Question: This may not a be question well received by the SO community. I am a 12 year old beginner Python coder and I am working on this project to gather Corona stats across multiple websites and GitHub posts. Then I would turn that into a graph. Some lists that have been created will have been generated by one country but in different provinces. So what I need to do is add each element in a list to another element in a list so that I can have only one list of the country.
I have appended two or more list to one list called full and formatted it a bit and it looks a bit like this:
'''
['China', ' 8', ' 8', ' 8', ' 8', ' 8', ' 8', ' 8',
'China', ' 2', ' 2', ' 2', ' 2', ' 2', ' 2', ' 2',
'China', ' 6', ' 6', ' 6', ' 6', ' 6', ' 6', ' 6',
'China', ' 22', ' 22', ' 22', ' 22', ' 22', ' 22', ' 22']
'''
# My Goal
---
So I need to add 8 to two for example and put that into a list:

Now that's simple:
'''
list1 = full[1]+full[3]
'''
But what if I needed to add multiple elements in a list to each other and the amount of lists in full(my list) where different every time(this would happened because China could have 8 provinces so I created 8 list while India has 50 provinces so I create 50 list).
# Result
---
So here is what I would like to get but can't figure out.
'''
['China', '8','7','2', 'China','2','34','18']
['India', '8','7','2', 'India','2','34','8','India','2','231','44']
China = ['10','41','20']
India = ['12','271','55']
'''
Here is my code:
'''
file = open('similar.txt','r')
L = []
full = []
final = []
countryName = ''
numfinal = 0
for row in file:
count = 1
row = row[:-2]
row = row[1:]
L.append(row)
for i in L:
L = i.split(',')
L = [i.replace('
','')for i in L]
L = [i.replace(''','') for i in L]
if L[0] == countryName:
for i in L:
full.append(i)
print(full)
else:
countryName = L[0]
full.clear()
'''
(There is more but those files don't matter for my problem. Also it reads from a file that includes all the countries with more than more province. It is a bit too much to paste so I have a curl below)
curl- O'https://raw.githubusercontent.com/BuddyBob/Py_Programs/master/Hackathon/Deaths/similar.txt'
Or just use the link. Any help would be much appreciated
Here is a couple of lines from similar.txt:
'''
['Australia', ' 0', ' 0', ' 0', ' 0', ' 0', ' 0', ' 0']
['Australia', ' 4', ' 4', ' 4', ' 4', ' 4', ' 4', ' 4']
['Australia', ' 83', ' 92', ' 105', ' 112', ' 116', ' 123', ' 123']
['Canada', ' 7', ' 8', ' 8', ' 8', ' 8', ' 8', ' 8']
['Canada', ' 3', ' 3', ' 3', ' 3', ' 3', ' 3', ' 3']
['Canada', ' 2807', ' 2812', ' 2813', ' 2816', ' 2819', ' 2821', ' 2822']
['Canada', ' 5667', ' 5670', ' 5670', ' 5673', ' 5674', ' 5678', ' 5681']
['China', ' 1', ' 1', ' 1', ' 1', ' 1', ' 1', ' 1']
['China', ' 8', ' 8', ' 8', ' 8', ' 8', ' 8', ' 8']
'''
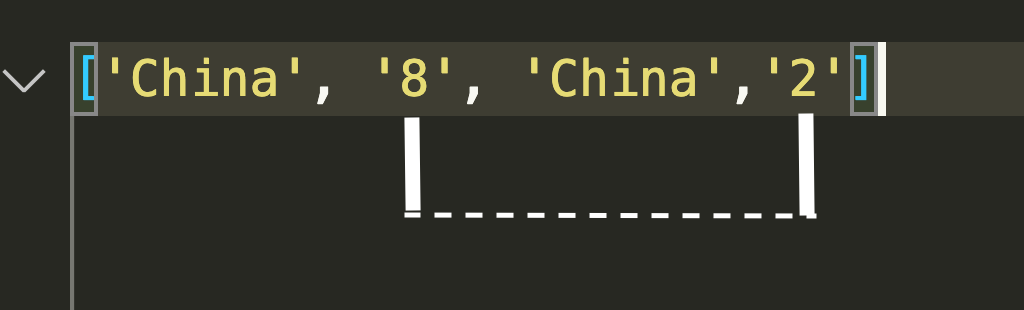
Answer: Here's an illustration of one way to group and sum the data. There are definitely shorter and fancier ways to do this sort of thing, but this example breaks the steps down.
'''
import json
# Your lists.
raw_lists = [
['Australia', ' 0', ' 0', ' 0', ' 0', ' 0', ' 0', ' 0'],
['Australia', ' 4', ' 4', ' 4', ' 4', ' 4', ' 4', ' 4'],
['Australia', ' 83', ' 92', ' 105', ' 112', ' 116', ' 123', ' 123'],
['Canada', ' 7', ' 8', ' 8', ' 8', ' 8', ' 8', ' 8'],
['Canada', ' 3', ' 3', ' 3', ' 3', ' 3', ' 3', ' 3'],
['Canada', ' 2807', ' 2812', ' 2813', ' 2816', ' 2819', ' 2821', ' 2822'],
['Canada', ' 5667', ' 5670', ' 5670', ' 5673', ' 5674', ' 5678', ' 5681'],
['China', ' 1', ' 1', ' 1', ' 1', ' 1', ' 1', ' 1'],
['China', ' 8', ' 8', ' 8', ' 8', ' 8', ' 8', ' 8'],
['China', ' 2', ' 2', ' 2', ' 2', ' 2', ' 2', ' 2'],
['China', ' 6', ' 6', ' 6', ' 6', ' 6', ' 6', ' 6'],
['China', ' 22', ' 22', ' 22', ' 22', ' 22', ' 22', ' 22'],
['China', ' 4512', ' 4512', ' 4512', ' 4512', ' 4512', ' 4512', ' 4512'],
['China', ' 1', ' 1', ' 1', ' 1', ' 1', ' 1', ' 1'],
['China', ' 1', ' 1', ' 1', ' 1', ' 1', ' 1', ' 1'],
['China', ' 2', ' 2', ' 2', ' 2', ' 2', ' 2', ' 2'],
['China', ' 0', ' 0', ' 0', ' 0', ' 0', ' 0', ' 0'],
['China', ' 3', ' 3', ' 3', ' 3', ' 3', ' 3', ' 3'],
['China', ' 7', ' 7', ' 7', ' 7', ' 7', ' 7', ' 7'],
['China', ' 3', ' 3', ' 3', ' 3', ' 3', ' 3', ' 3'],
['China', ' 0', ' 0', ' 0', ' 0', ' 0', ' 0', ' 0'],
['China', ' 2', ' 2', ' 2', ' 2', ' 2', ' 2', ' 2'],
['Denmark', ' 613', ' 613', ' 614', ' 615', ' 615', ' 615', ' 615'],
['France', ' 38', ' 38', ' 39', ' 39', ' 39', ' 39', ' 39'],
['France', ' 4', ' 4', ' 4', ' 4', ' 4', ' 4', ' 4'],
['France', ' 3', ' 3', ' 3', ' 3', ' 3', ' 3', ' 3'],
['France', ' 30096', ' 30109', ' 30108', ' 30123', ' 30150', ' 30150', ' 30150'],
['Netherlands', ' 15', ' 15', ' 15', ' 15', ' 15', ' 15', ' 16'],
['United Kingdom', ' 1', ' 1', ' 1', ' 1', ' 1', ' 1', ' 1'],
]
# Group the lists based on country. This will give us a dict-of-lists-of-lists.
# Like this: grouped_lists{COUNTRY} = [ [...], [...], etc ]
grouped_lists = {}
for xs in raw_lists:
# Grab country name and the rest of the values.
c = xs[0]
vals = xs[1:]
assert len(vals) == 7
# Convert the values to integers using a list comprehension.
nums = [int(v.strip()) for v in vals]
# Add the list of numbers to the country's list-of-lists.
grouped_lists.setdefault(c, []).append(nums)
# Sum up the separate lists for each country.
country_totals = {}
for c, xss in grouped_lists.items():
# Initialize the key for the country.
country_totals[c] = []
# Since xss is a list-of-lists for the current country, we can use zip() to
# weave together the values based on their positions (or indexes). For
# example, on the first iteration tup will be a tuple holding the first
# elements from the separate lists. On second iteration, second elements. Etc.
for tup in zip(*xss):
country_totals[c].append(sum(tup))
# Take a look.
print(json.dumps(country_totals))
'''